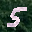
Label: 5